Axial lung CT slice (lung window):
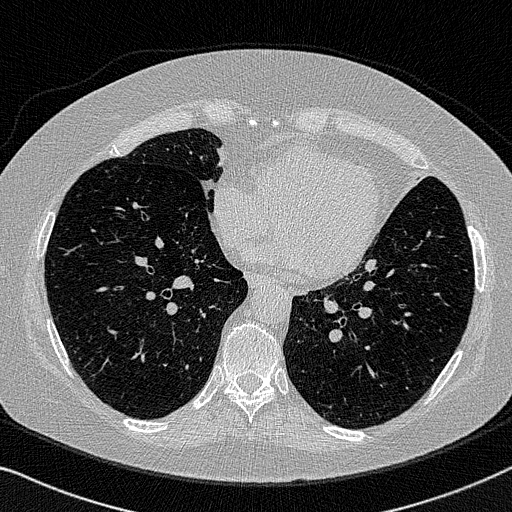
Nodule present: no